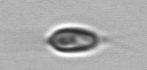
Label: Chrysochromulina